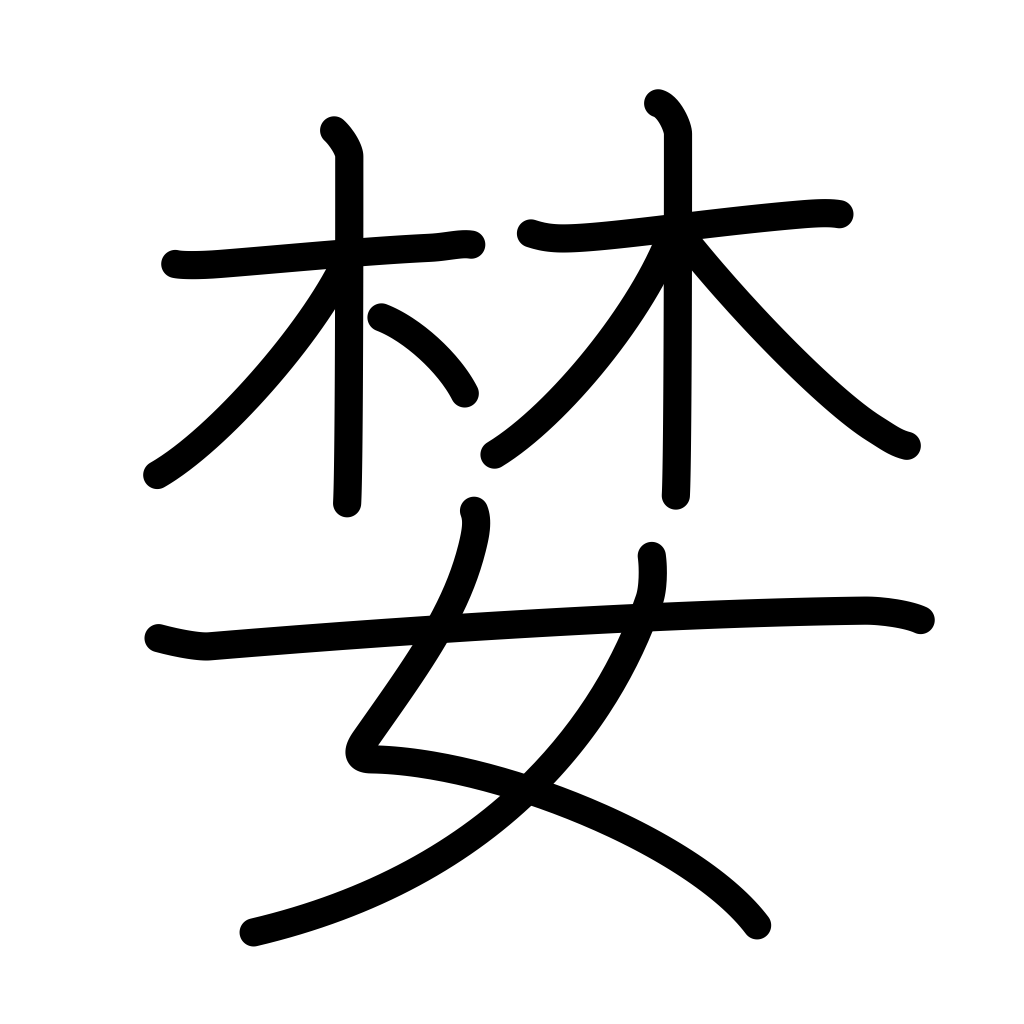
Meaning: covet